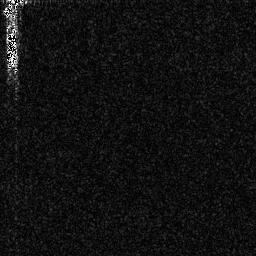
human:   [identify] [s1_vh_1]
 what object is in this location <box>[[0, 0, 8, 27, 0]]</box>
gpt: <ref>1 medium ship at the top left</ref>